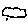
Label: cloud